Question: I'm new to MODx. Adding in the post thumbnail creates a visual association for each post or page. How to add post thumbnail on homepage? How to show first image in the post as thumbnail on home page?
As a to WordPress:

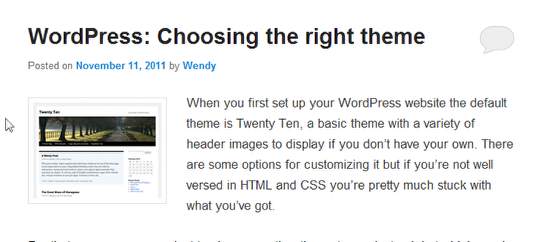
Answer: Here are two solutions
1. Create image tv, and manually set image every time when creating a resource.
2. Create an input filter and apply it to the content field -
snippet 'get_first_image':
'''
<?php
preg_match('/<img<URL>;
return $image['src'];
'''
and to get image in main page template:
'''
<img src="[[+content:get_first_image]]">
'''